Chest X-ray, PA view. Patient: 59 years old, sex M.
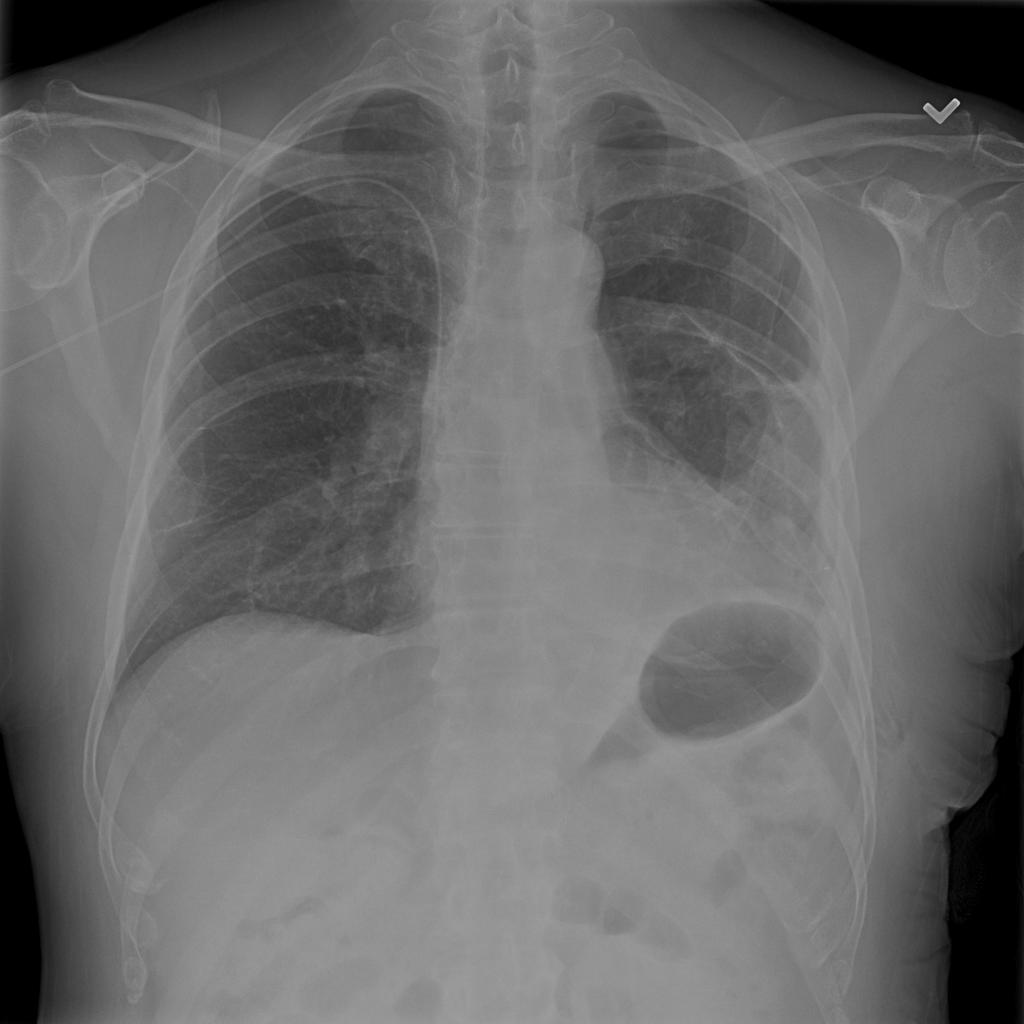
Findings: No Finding